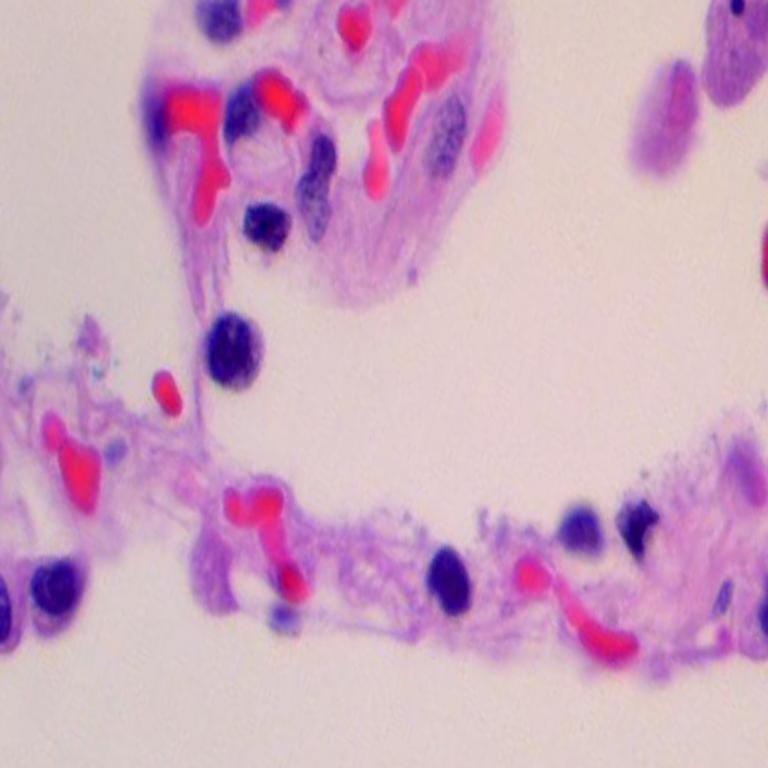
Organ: lung
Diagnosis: benign